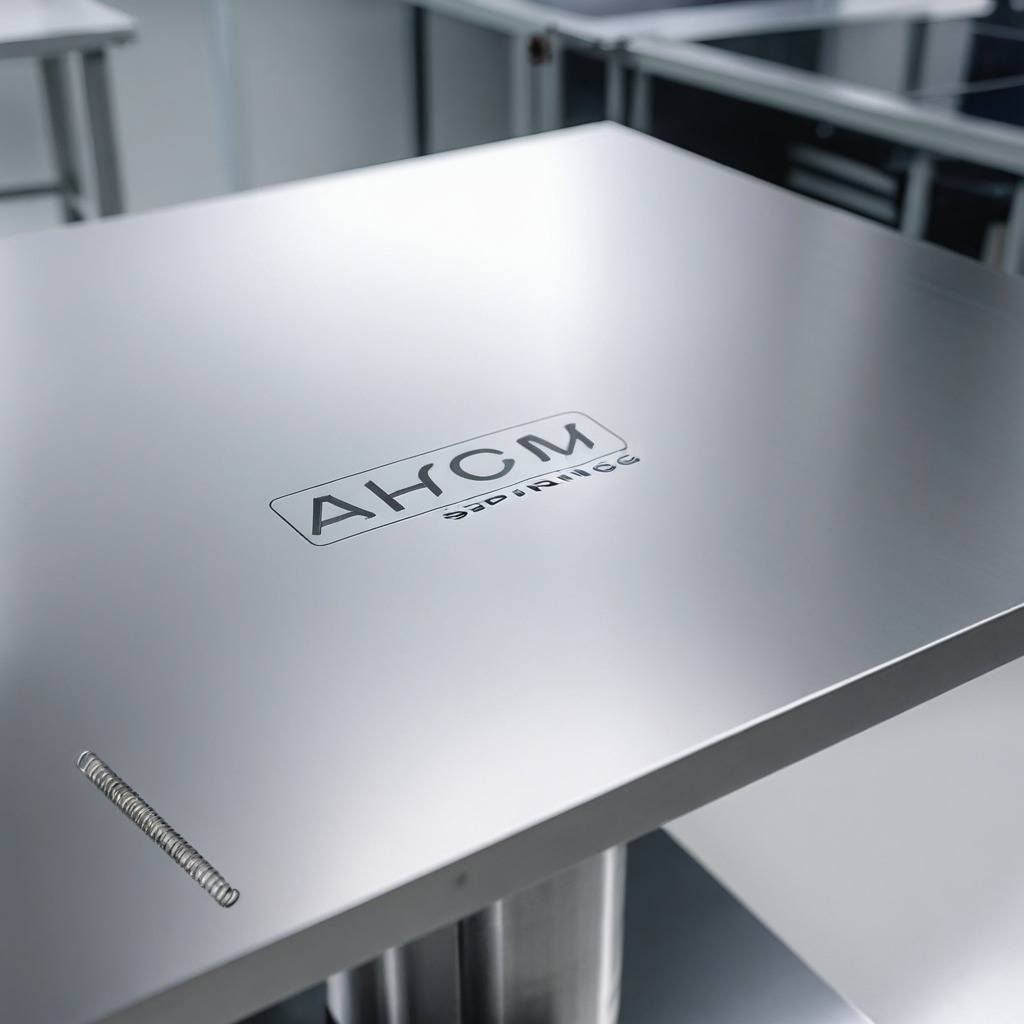
A coiled metal spring is lying on the stainless steel table.